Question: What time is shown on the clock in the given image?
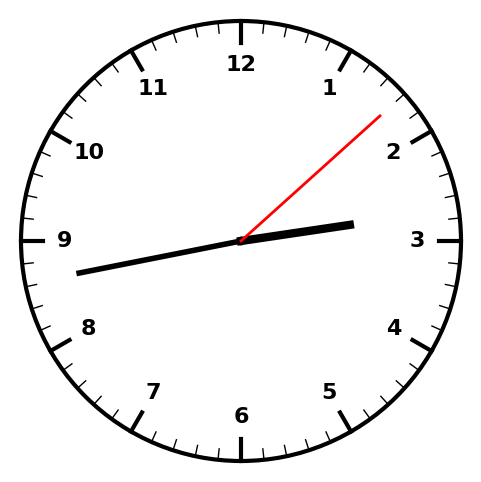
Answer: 02:43:08